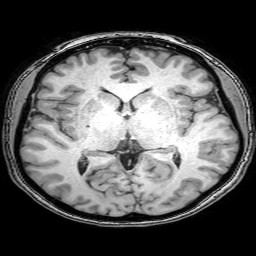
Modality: T1w
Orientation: coronal
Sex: female
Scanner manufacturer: philips
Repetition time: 0.008114 s
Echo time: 0.00371 s